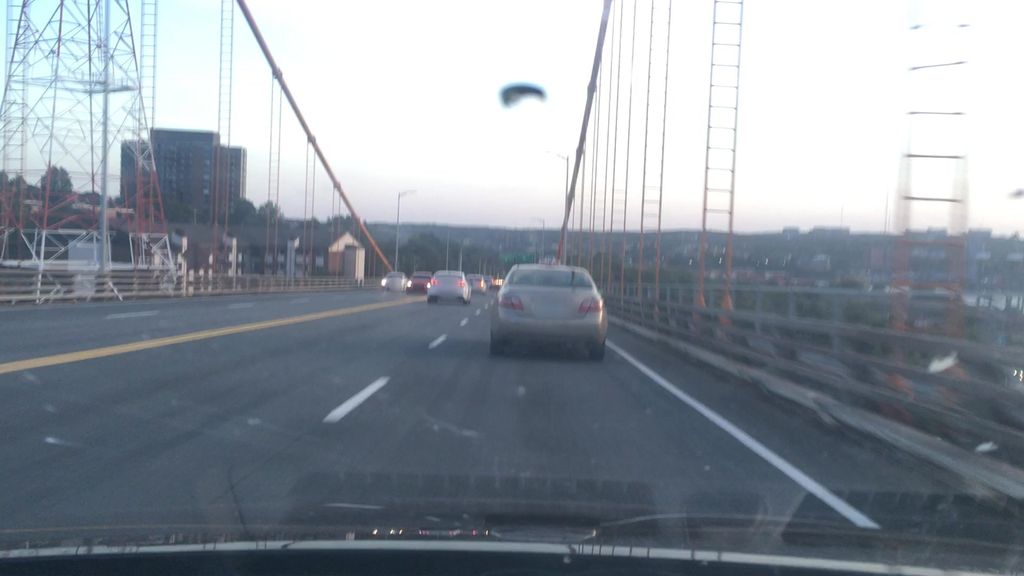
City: halifax